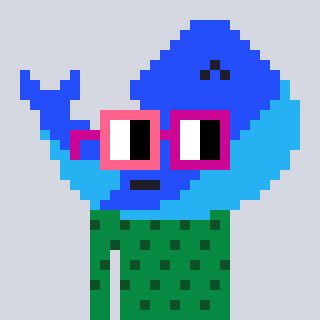
a pixel art character with square pink and red glasses, a whale-shaped head and a green-colored body on a cool background